Question: Is there any way to convert one?
So can I by pass below alert?

I have one applet which trying to run some application on user's machine.
I am using self signed jar.
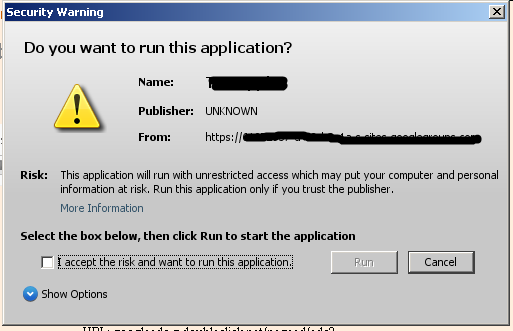
Answer: No, you cannot stop that warning from appearing. It exists exactly for the purpose of preventing developers from doing what you're trying to do, as running executables without permission can be dangerous for the end user's system and personal data.